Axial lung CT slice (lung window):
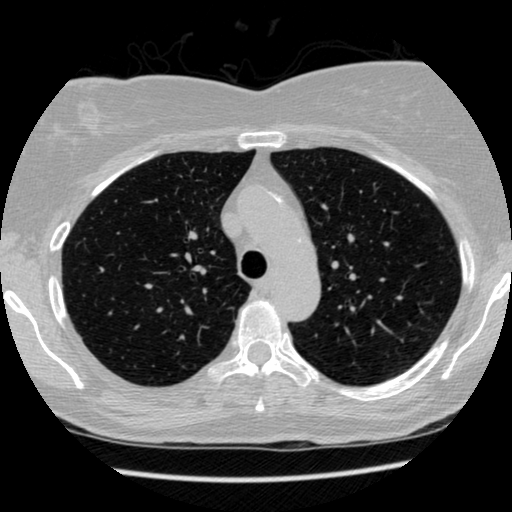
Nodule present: no